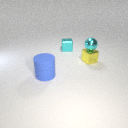
large blue rubber cylinder in front of small cyan metal cube